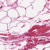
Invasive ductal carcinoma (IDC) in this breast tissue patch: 0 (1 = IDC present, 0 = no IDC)